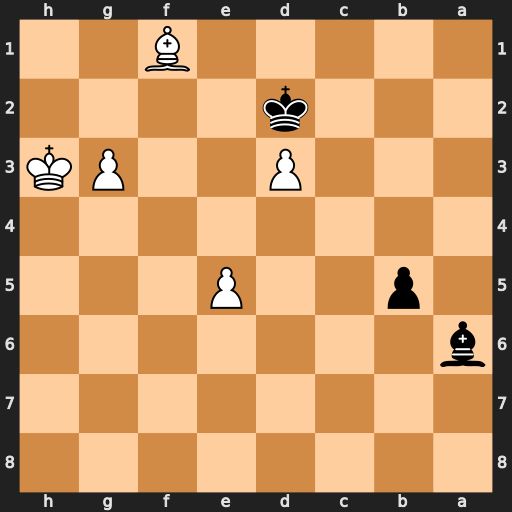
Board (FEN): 8/8/b7/1p2P3/8/3P2PK/3k4/5B2
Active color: b
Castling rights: -
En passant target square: -
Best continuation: b4 Bg2 b3